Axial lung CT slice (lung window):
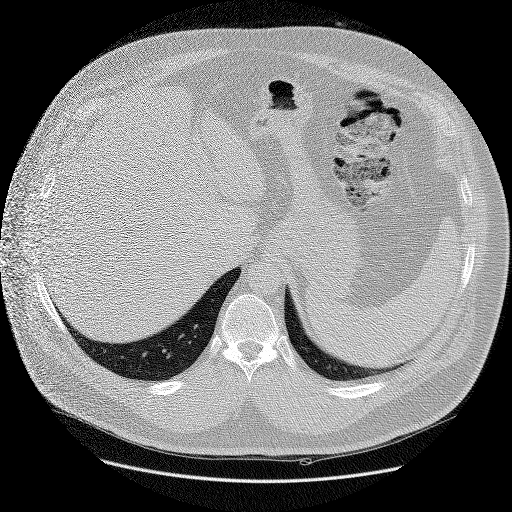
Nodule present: no